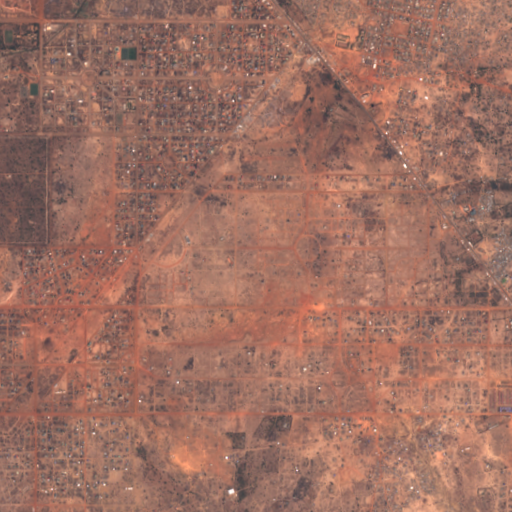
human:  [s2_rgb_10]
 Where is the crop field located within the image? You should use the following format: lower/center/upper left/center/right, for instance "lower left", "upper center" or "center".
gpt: The crop field is located in the lower of the image.
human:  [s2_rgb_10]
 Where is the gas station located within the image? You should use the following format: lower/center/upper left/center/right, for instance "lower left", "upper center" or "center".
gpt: The gas station is located in the upper center of the image.
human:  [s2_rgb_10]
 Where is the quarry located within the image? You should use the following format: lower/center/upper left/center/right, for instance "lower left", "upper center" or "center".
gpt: The quarry is located in the lower of the image.
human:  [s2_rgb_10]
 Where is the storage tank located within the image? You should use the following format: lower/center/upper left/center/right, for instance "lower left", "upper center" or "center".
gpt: The storage tank is located in the upper right of the image.
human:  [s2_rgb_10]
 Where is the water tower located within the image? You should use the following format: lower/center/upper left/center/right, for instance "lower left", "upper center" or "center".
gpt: The water tower is located in the upper right of the image.
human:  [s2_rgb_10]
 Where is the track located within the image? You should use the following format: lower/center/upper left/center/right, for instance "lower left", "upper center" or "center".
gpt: There is no track in the image.